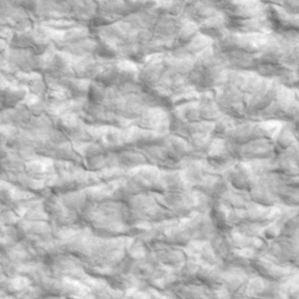
Label: non_frost